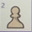
Piece: wP